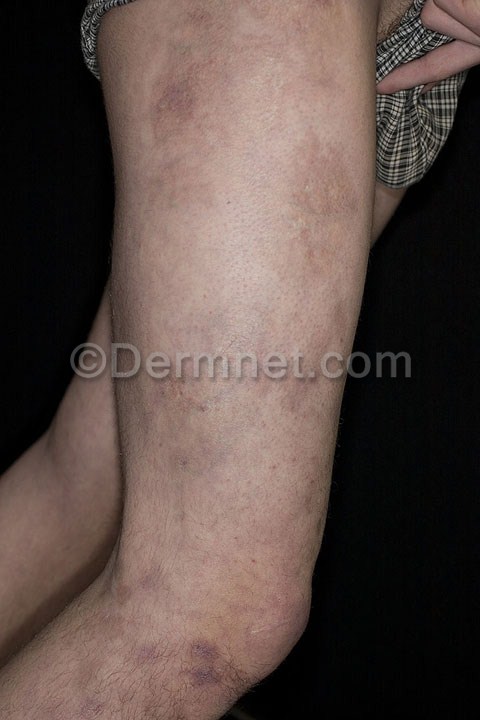
Disease: Lupus and other Connective Tissue diseases